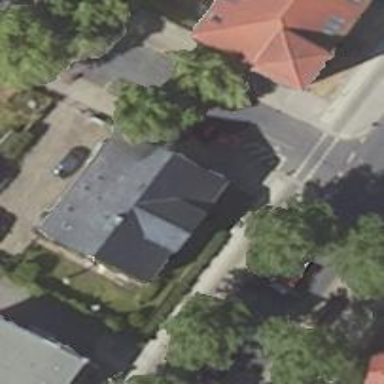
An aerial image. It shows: Residential building with gabled roof.